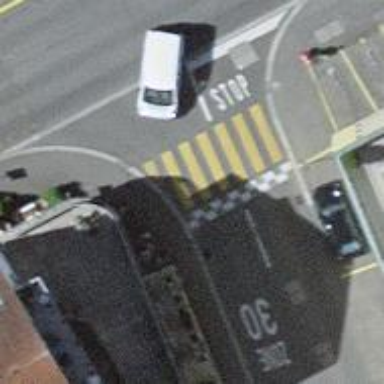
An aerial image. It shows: Uncontrolled zebra crossing with zebra markings.